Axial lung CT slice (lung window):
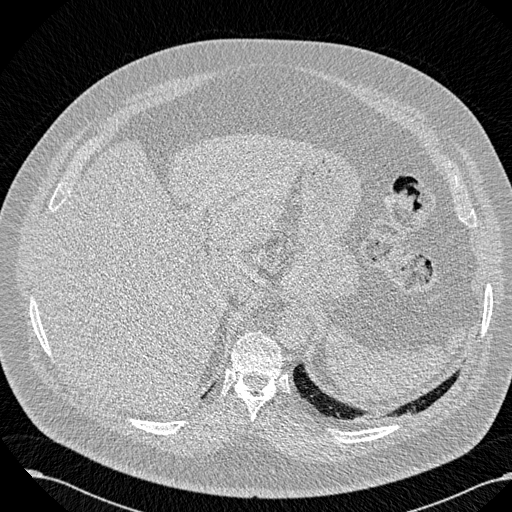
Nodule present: no